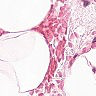
Metastatic tissue present: no